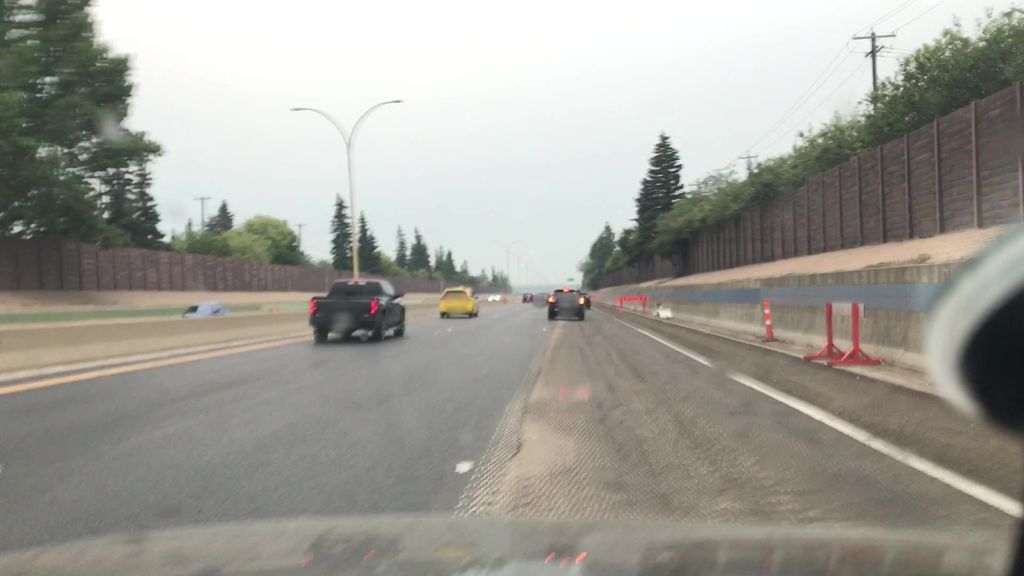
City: edmonton